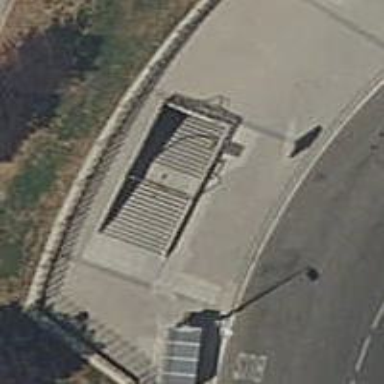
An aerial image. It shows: Set of steps made of paving stones.